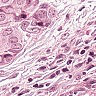
Metastatic tissue present: yes